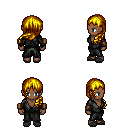
a pixel art fantasy rpg character, female body template, human, dark skin, gray robe, white pants, blonde left-swept hairstyle, leather bracers, gray slippers, four views (front, back, left, right), 2x2 character sprite sheet, small pixel art, hard edges, no anti-aliasing